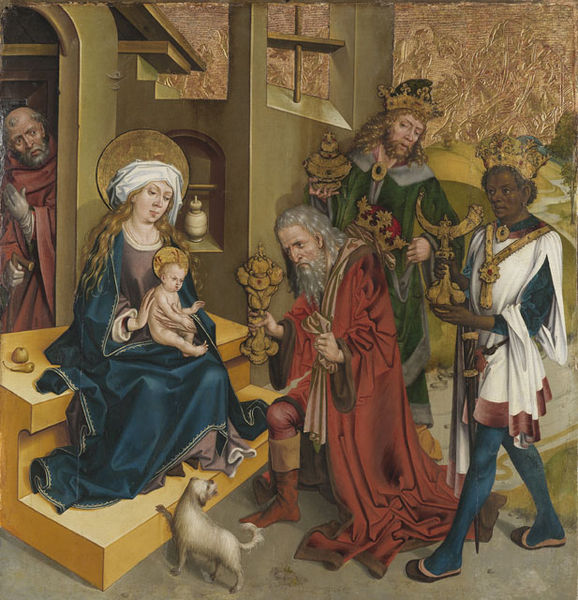
Titel: Anbetung der Könige
Künstler: Meister des Salemer Altars
Standort: Karlsruhe
Institution: Staatliche Kunsthalle Karlsruhe
Schlagwörter: blau, gemälde, gruppe, mann, nackt, umhang, weiß, grün, landschaft, menschen, sitzen, fenster, frau, grau, hintergrund, holz, männer, schwarz, tisch, gebäude, haus, hund, obst, rot, tier, bart, blond, hose, architektur, kirche, gold, haare, kelch, mantel, sitzend, drei, kind, mutter, edelsteine, krone, vase, apfel, berge, kette, mauer, naiv, weis, baby, bank, treppe, könig, thron, stufe, stufen, freude, birne, neger, gefäß, lamm, schaf, scheune, kreuz, religion, schwert, knien, beten, gebet, altar, pfote, schoss, heiligenschein, afrikaner, schwarzer, nimbus, christus, jesus, jesus christus, kniend, strumpfhose, weihrauch, stall, mönch, mohr, könige, tempel, heilige, opfer, heilig, taufe, maria, madonna, anbetung, jerusalem, schafe, turban, kelche, weise, goldgrund, feige, josef, joseph, geburt, krippe, weihnachten, mutte, kronen, heilige familie, jesuskind, weisen, geschenke, apostel, huldigen, verehren, caspar, orientale, gaben, morgenland, gewürze, dreikönige, muttergottes, christuskind, bethlehem, gewnad, golsd, myrrhe, heilige drei könige, balthasar, kaspar, melchior, myrre, heile, baltasar, anbetung der könige, matel, nordalpin, nazareth, farbiger, aberglaube, altarblatt, salbei, myhre, melchor, mhyrre, mürre, nebukadnezar, heiligen drei könige, heillige, jesuskin, hind, 3 könige, öl auf holz, jesus4, chrsti, gabentiere, heileige frei könige, heiligenschain, nebukadnesa, myre, afro afrikaner, 1470, geschnke, 3 heilige känige, maria mutter gottes jesuskind